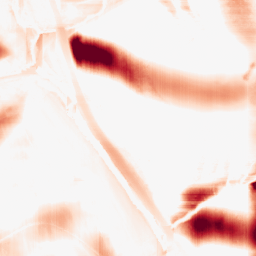
Category: morphological
Decomposition family: morphological_square
Decomposition parameters: operation: opening
size: 50
Upsampling method: quartic
Upsampling parameters: scale: 8
Upsampling scale: 8